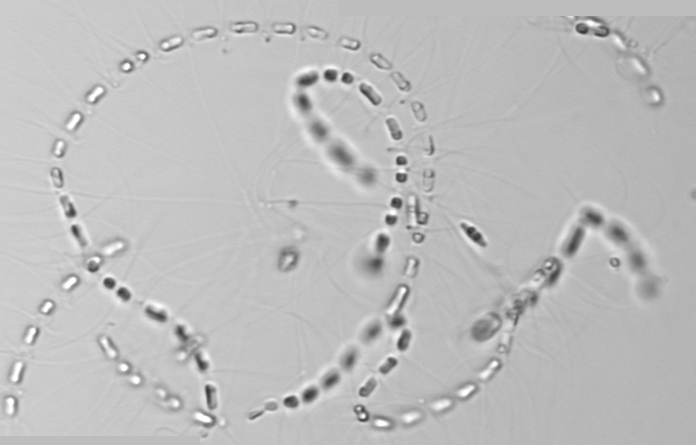
Label: Chaetoceros_socialis